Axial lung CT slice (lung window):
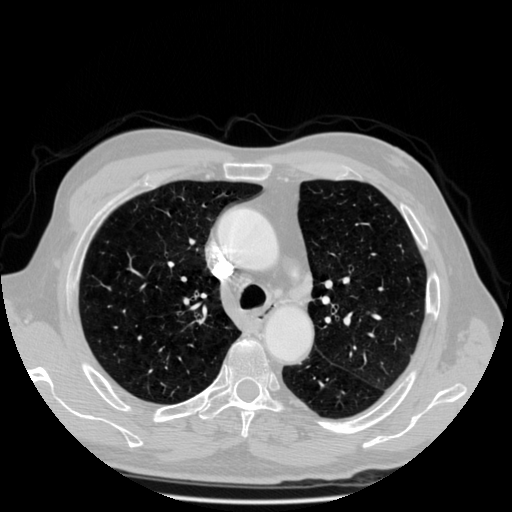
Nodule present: no